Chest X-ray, PA view. Patient: 32 years old, sex F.
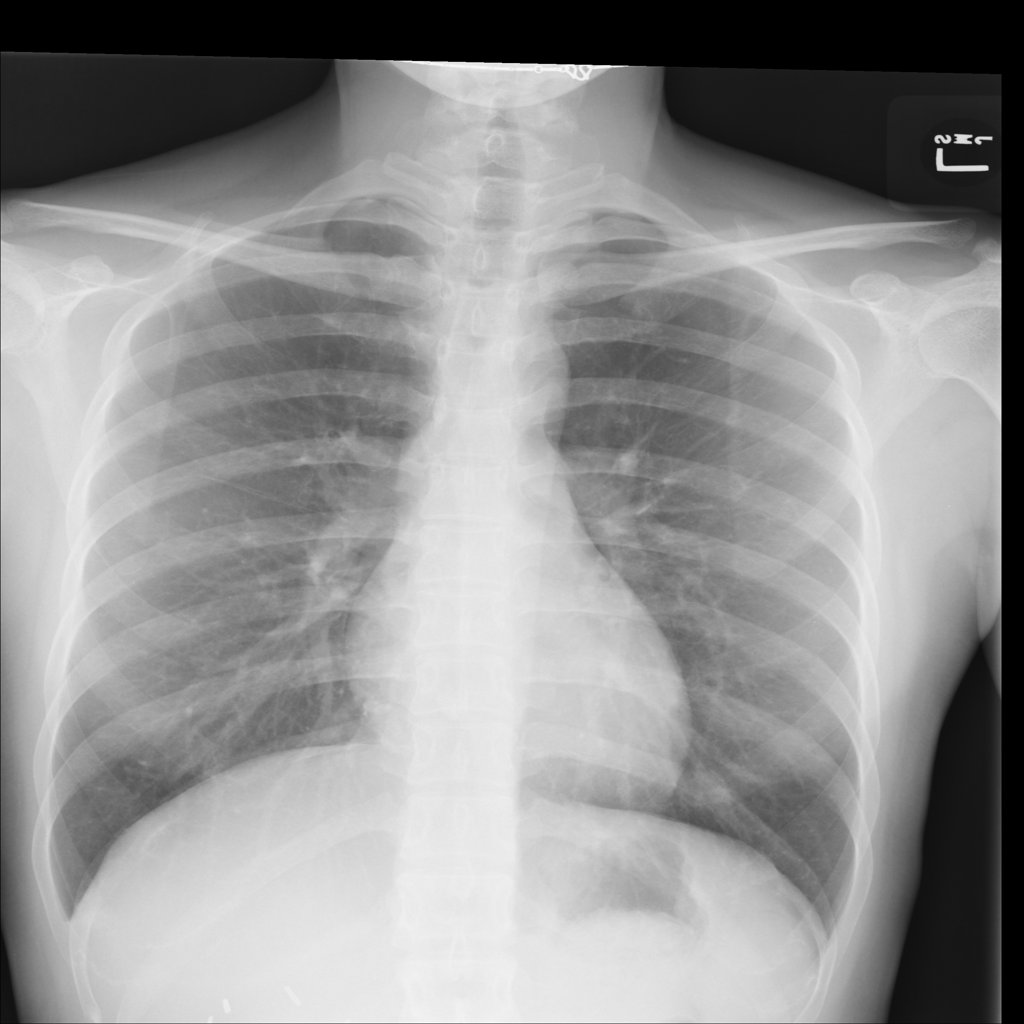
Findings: No Finding